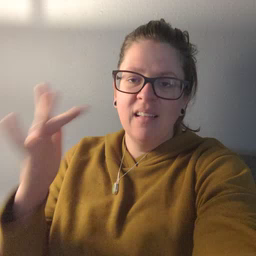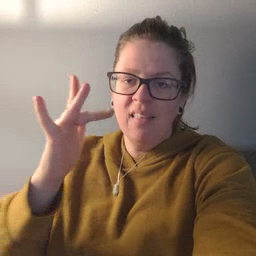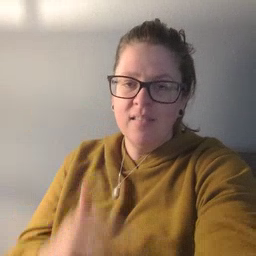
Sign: yucky